Question: I have a simple Table View Controller.
For some reason when Personal Hotspot or Facetime is on (adds that top bar) it pushes down my view. What can I do to correct this? This is a vanilla Table View Controller so I'm not explicitly defining any weird constraints or anything.
My data in the table view is loaded after the fact via a web service call so I'm wondering if that has something to do with the view not updating.
I've seen a couple answers like this however I'm not sure what properties need to be changed: <URL>
Here is a view showing the first table cell being partially covered.

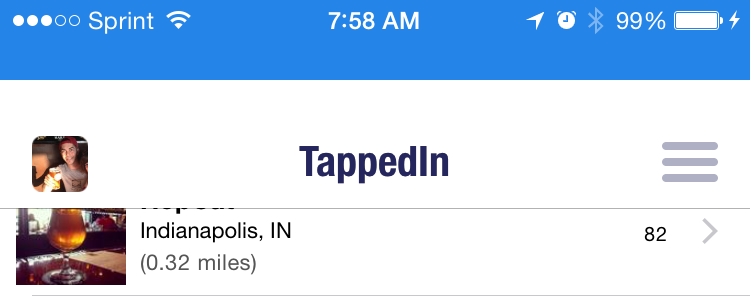
Answer: I fixed this by deleting my Navigation Controller (root) and adding fresh.